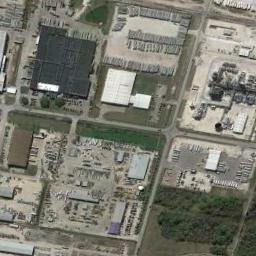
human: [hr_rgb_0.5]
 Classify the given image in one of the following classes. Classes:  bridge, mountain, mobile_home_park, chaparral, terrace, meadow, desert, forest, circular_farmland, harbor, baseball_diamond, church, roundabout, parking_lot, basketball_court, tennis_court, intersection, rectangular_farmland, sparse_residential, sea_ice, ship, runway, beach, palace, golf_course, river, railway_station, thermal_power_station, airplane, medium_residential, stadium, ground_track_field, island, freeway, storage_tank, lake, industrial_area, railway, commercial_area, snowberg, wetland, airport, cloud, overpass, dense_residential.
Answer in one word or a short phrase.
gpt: industrial_area